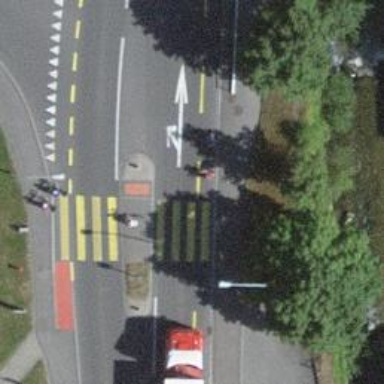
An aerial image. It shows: Primary highway with designated cycle lane.